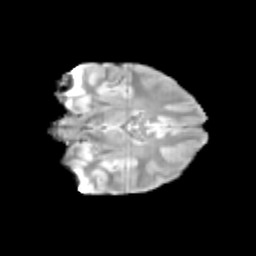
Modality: T2w
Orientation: coronal
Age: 11
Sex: male
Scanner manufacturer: siemens
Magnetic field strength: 3 T
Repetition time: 3.8 s
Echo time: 0.07 s